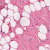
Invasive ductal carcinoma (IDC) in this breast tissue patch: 0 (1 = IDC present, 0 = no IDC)